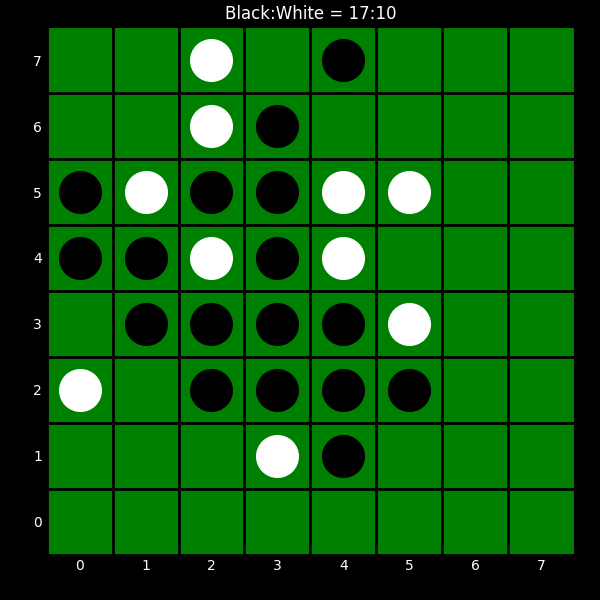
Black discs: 17
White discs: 10